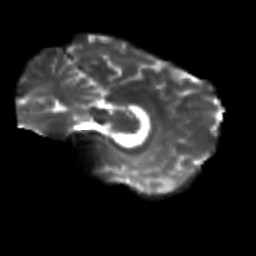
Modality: T2w
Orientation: sagittal
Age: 28
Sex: female
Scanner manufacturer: siemens
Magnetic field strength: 3 T
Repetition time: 3.5 s
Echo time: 0.113 s